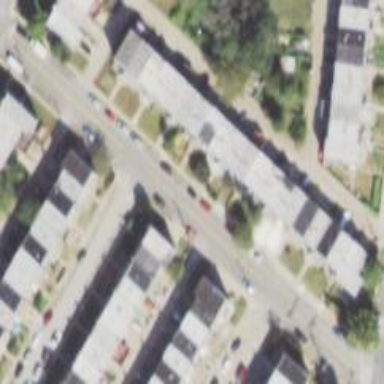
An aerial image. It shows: Alley classified as service road.